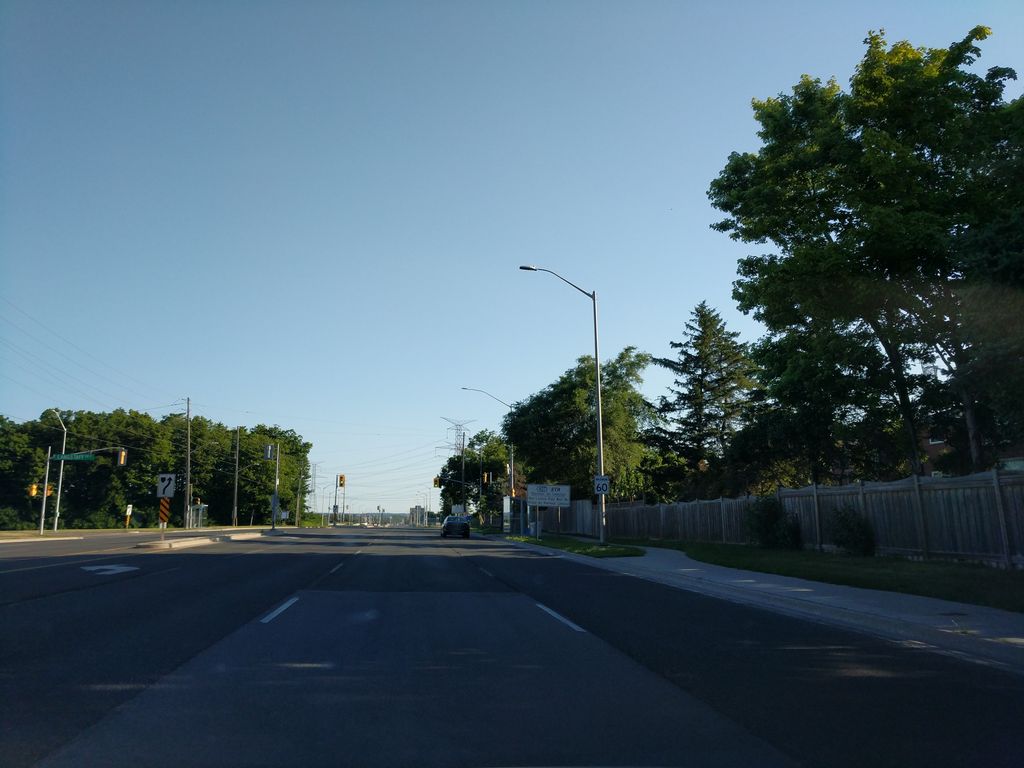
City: toronto